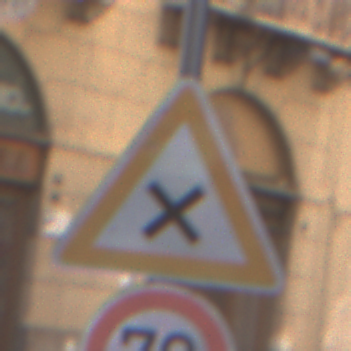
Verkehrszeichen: KreuzungOderEinmuendung
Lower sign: Geschwindigkeit70
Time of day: SunriseSunset
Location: Outdoor (Urban)
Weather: PartlyCloudy
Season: NotSpecified
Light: Natural